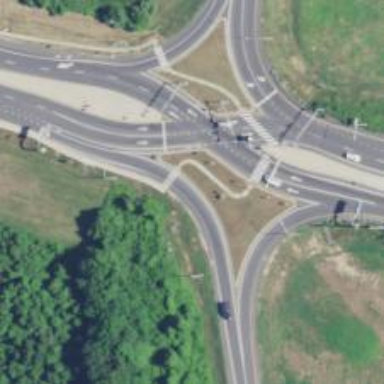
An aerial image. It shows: Motorway link at Diverging Diamond Interchange (DDI) junction.